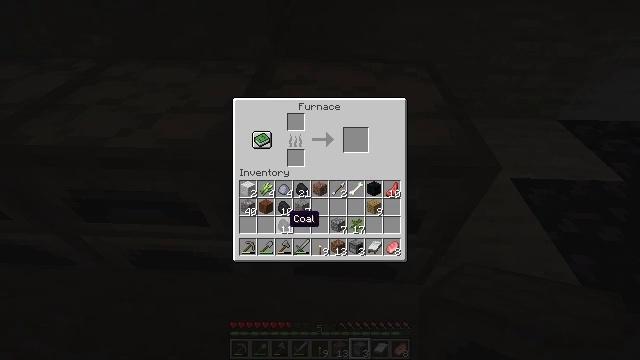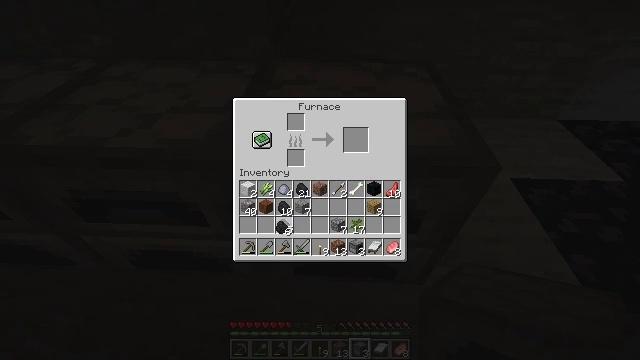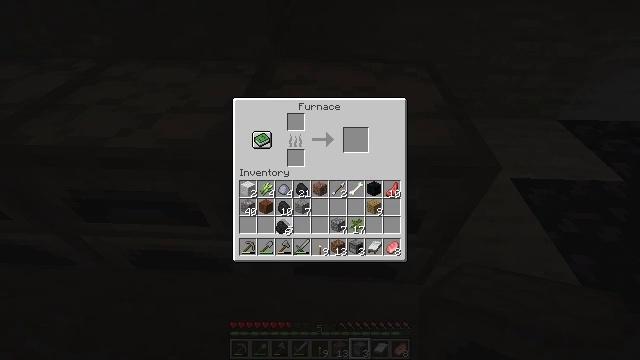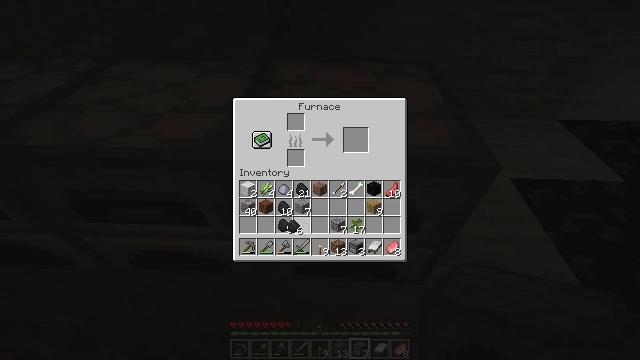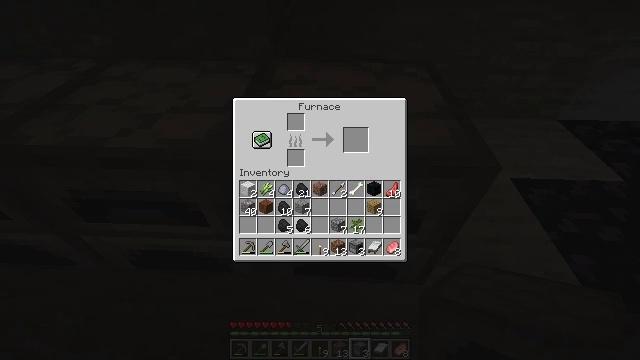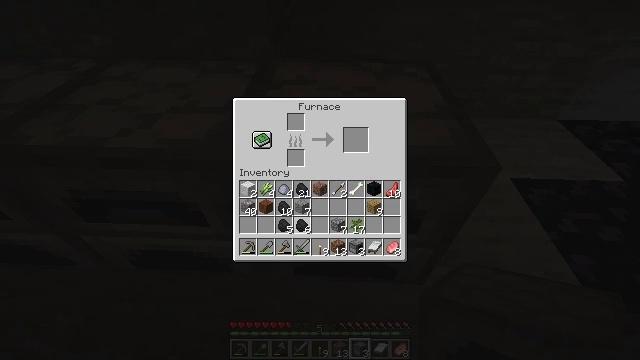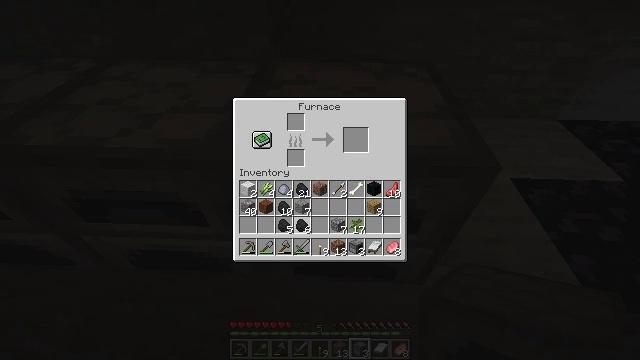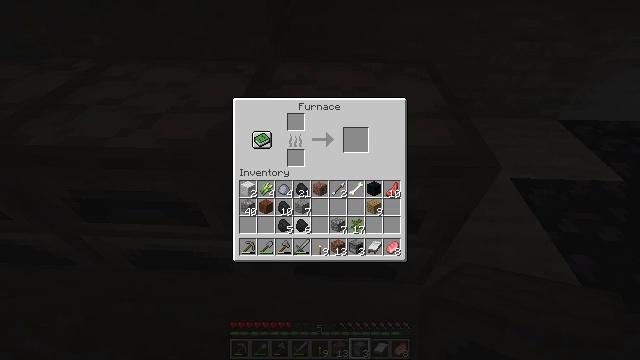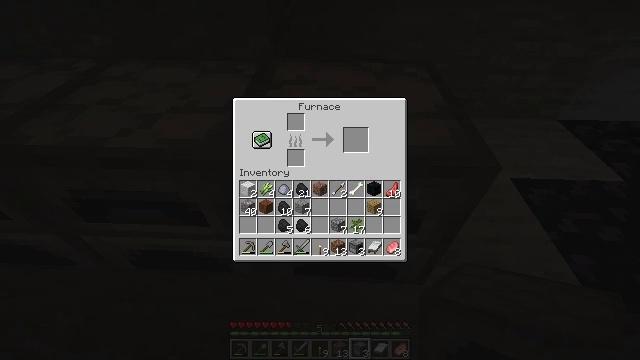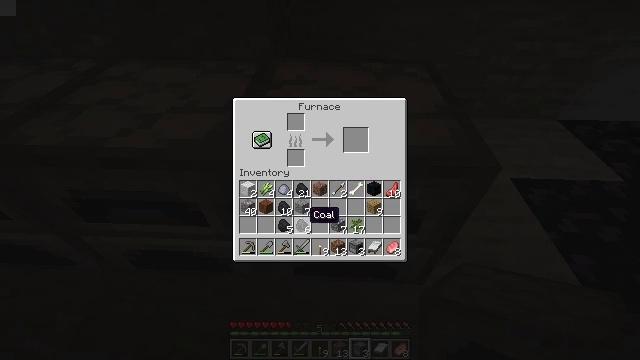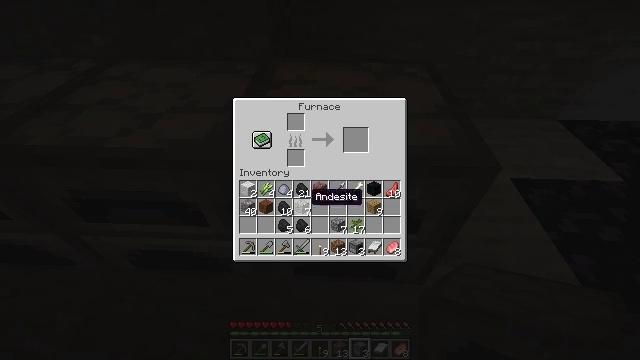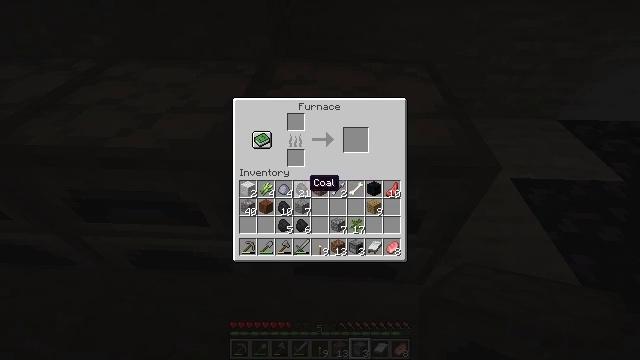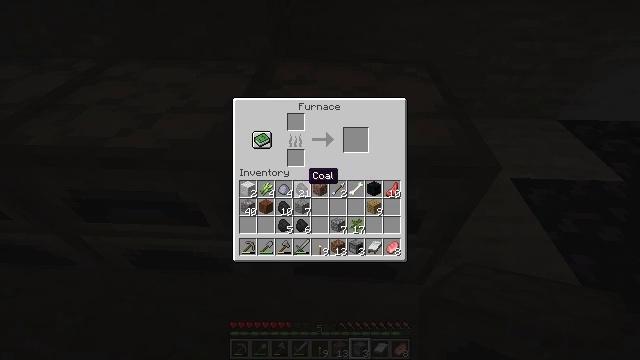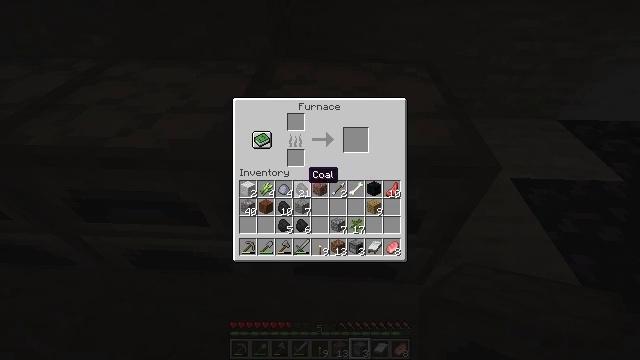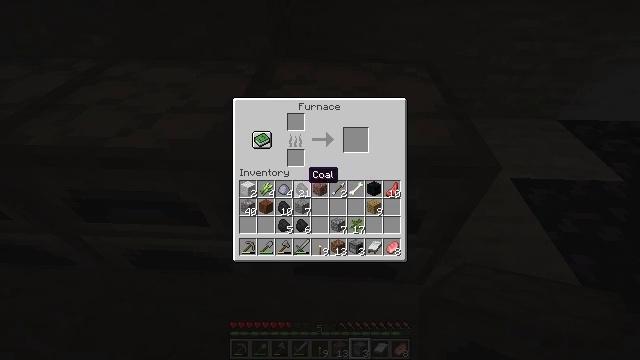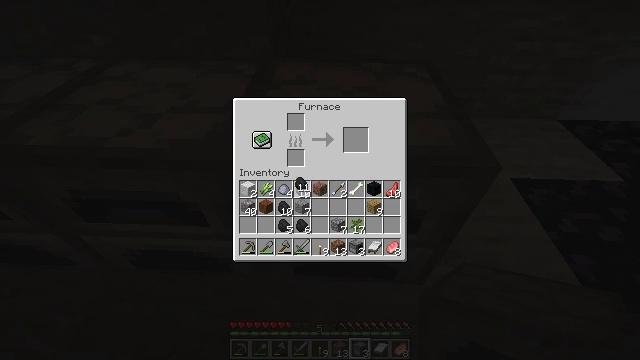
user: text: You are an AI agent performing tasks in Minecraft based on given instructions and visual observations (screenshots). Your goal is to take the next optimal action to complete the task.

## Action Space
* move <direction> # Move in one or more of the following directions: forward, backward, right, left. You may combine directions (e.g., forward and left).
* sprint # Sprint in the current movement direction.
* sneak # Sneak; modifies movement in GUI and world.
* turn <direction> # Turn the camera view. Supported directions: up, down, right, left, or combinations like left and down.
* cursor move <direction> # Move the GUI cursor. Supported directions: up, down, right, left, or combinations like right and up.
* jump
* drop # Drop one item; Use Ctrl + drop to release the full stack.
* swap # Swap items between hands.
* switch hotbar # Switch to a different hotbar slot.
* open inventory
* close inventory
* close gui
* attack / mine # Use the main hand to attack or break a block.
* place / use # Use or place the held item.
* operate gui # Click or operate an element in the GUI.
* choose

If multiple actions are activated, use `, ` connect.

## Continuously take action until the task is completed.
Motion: motion action
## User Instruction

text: Drop a sugar cane.
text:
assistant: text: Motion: choose
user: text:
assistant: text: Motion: choose
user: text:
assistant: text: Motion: cursor move right, choose
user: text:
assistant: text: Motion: cursor move right
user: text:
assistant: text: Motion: no_op
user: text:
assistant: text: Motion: operate gui
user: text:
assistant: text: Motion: operate gui
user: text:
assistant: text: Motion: operate gui
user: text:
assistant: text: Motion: no_op
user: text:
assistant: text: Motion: cursor move up
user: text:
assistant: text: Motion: cursor move up
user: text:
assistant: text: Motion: cursor move up
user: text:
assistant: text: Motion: no_op
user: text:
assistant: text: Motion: no_op
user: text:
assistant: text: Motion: choose
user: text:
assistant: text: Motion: choose
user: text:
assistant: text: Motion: cursor move right and down, choose
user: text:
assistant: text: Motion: cursor move right and down
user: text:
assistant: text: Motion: no_op
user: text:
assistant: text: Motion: no_op
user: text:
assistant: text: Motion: operate gui
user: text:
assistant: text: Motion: operate gui
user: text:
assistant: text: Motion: operate gui
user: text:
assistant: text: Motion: no_op
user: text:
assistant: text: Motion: no_op
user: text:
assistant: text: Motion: no_op
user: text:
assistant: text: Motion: choose
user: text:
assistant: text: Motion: choose
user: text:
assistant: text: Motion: choose
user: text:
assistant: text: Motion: choose